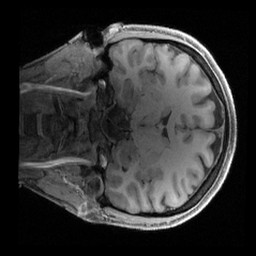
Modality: T1w
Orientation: coronal
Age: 38
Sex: female
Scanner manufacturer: siemens
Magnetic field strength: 3 T
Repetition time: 2.4 s
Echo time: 0.00241 s